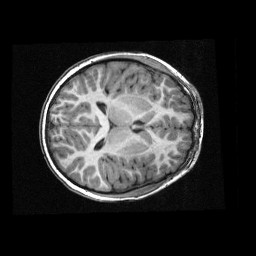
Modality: T1w
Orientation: axial
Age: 12
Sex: male
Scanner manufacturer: siemens
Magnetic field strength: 3 T
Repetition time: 2.3 s
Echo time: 0.00336 s